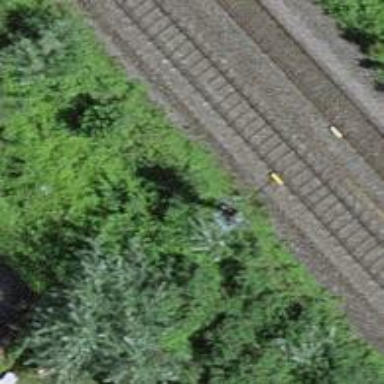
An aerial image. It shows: Abandoned railway with single track.